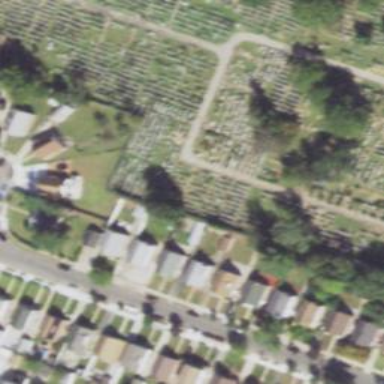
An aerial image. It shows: Sector in the cemetery.